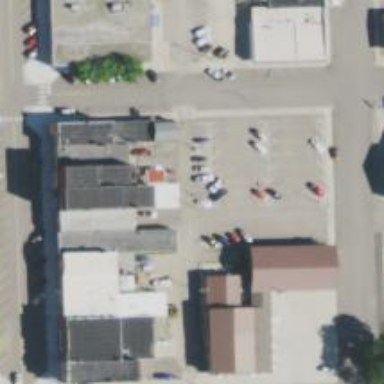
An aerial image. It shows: Alley classified as service road.